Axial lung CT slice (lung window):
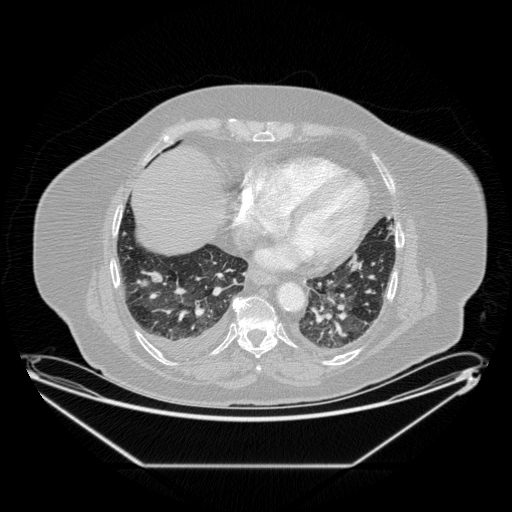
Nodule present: yes
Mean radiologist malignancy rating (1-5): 4.25